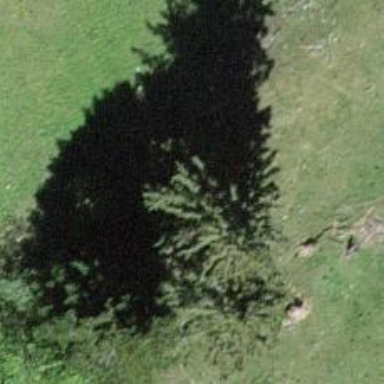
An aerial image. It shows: Needle-leaved tree in natural setting.